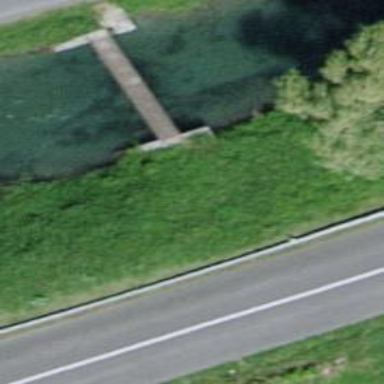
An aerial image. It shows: Path leading to bridge.